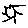
Label: sun